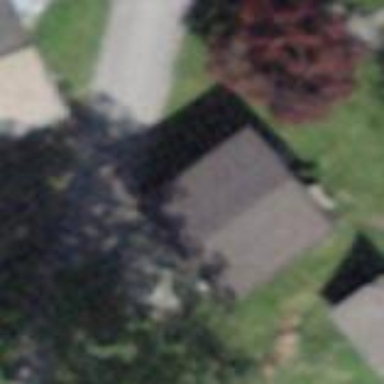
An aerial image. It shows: Shed.